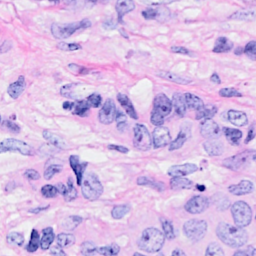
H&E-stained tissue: Breast